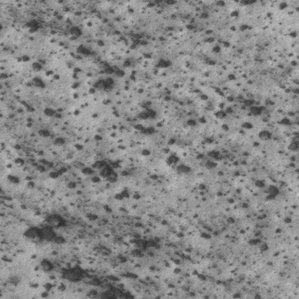
Label: frost